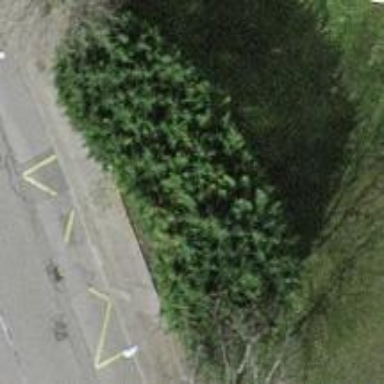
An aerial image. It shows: Bus stop with shelter.